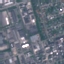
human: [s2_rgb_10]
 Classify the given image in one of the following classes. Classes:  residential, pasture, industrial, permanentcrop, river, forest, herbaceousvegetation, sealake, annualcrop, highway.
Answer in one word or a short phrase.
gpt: Industrial